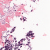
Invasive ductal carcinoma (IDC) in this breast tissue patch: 1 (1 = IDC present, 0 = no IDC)